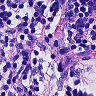
Metastatic tissue present: no